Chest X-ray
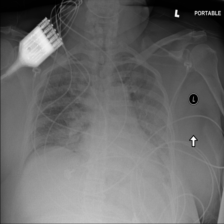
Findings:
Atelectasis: negative
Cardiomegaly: negative
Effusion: negative
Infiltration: negative
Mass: negative
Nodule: negative
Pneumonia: negative
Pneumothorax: negative
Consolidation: negative
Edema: negative
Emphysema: negative
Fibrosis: negative
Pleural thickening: negative
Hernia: negative